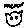
Label: cat